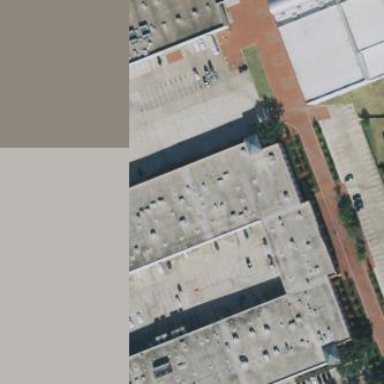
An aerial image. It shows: Commercial building.